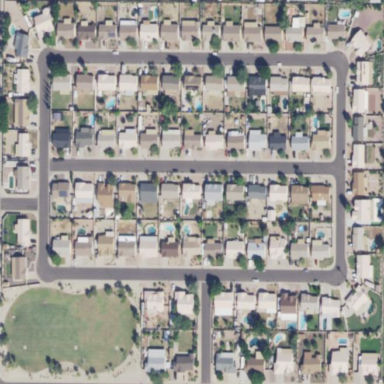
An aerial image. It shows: Residential area consisting of single-family homes.